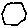
Label: hexagon